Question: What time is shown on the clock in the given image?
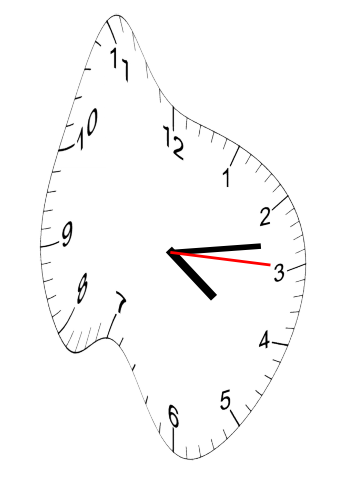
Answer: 04:13:15